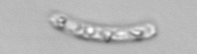
Label: Guinardia_striata